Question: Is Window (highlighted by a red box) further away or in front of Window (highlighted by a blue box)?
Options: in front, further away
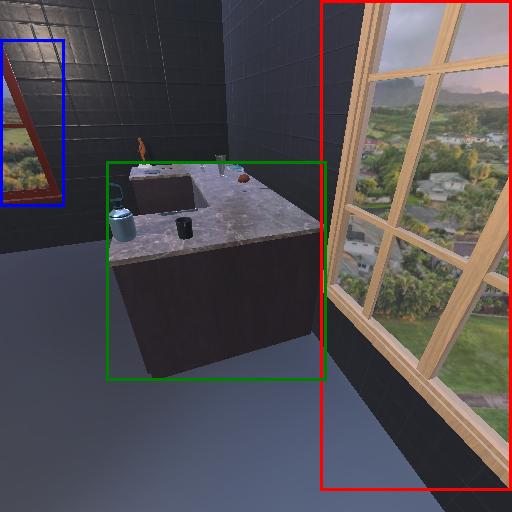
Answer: in front